Question: I would like add more methods to an existing web service. For example, I would like to use the GlobalWheather web service and add more fields to this service in Java.
I can call this service in Eclipse and use the method of this service but I want to add more code to it.
For example this service has two field like this:

I tested this service in SOAPUI and I see a form like that, but I want to add another field like village.
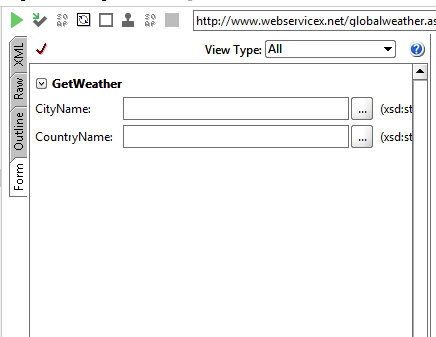
Answer: Unless you have the source of this 'GlobalWheather' service, wherein you can simply add more code to the existing code, what you will need to do is to create a web service of your own part of which wraps over the 'GlobalWheather' web service.
This will allow your new service to provide (<URL> the existing functionalities provided by 'GlobalWheather' and also provide your own extra methods.
As per your question, it will depend on whether this service is open source. If it is, then you be able to find the necessary database schemas and you can thus re-create the database.
If not, which I think is highly likely, then you will need to create your database which will contain information which complements the data you are passing to the web service.
Thus, in your example you could either have a 'Village' table which provides a list of villages for which your service will cater for.